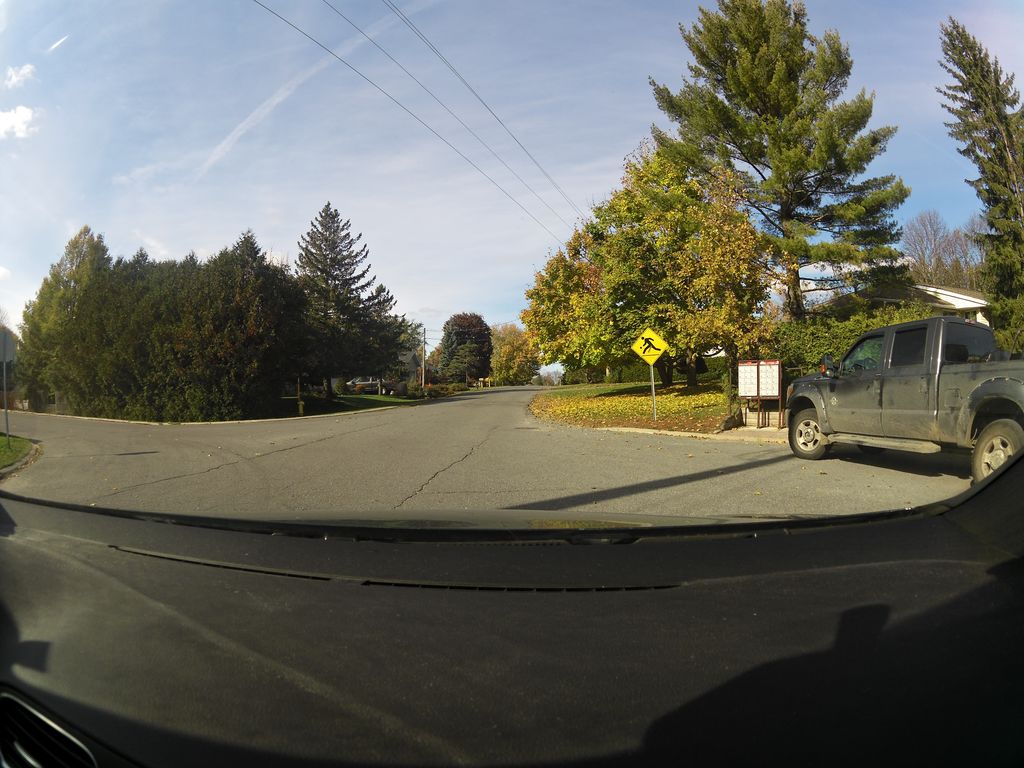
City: ottawa-gatineau